Question: I was trying to check two things in this below image:

1.The navigation bar is being displayed on the page with correct dimensions.
2.The texts "Home", "About Us" etc. are being displayed on the navigation bar correctly and are web links ( means they are working fine and are not broken).
To check if all the links are working fine, I have coded this, but I'm not sure if this is correct-
'''
List<WebElement> linkElements = driver.findElements(By.tagName("a"));
String[] linkTexts = new String[linkElements.size()];
int i = 0;
// extract the link texts of each link element
for (WebElement e : linkElements) {
logger.info(linkTexts[i] = e.getText());
i++;
}
for (String l : linkTexts) {
driver.findElement(By.linkText(l)).click();
if (driver.getTitle().equals(title)) {
System.out.println(""" + l + """
+ " is not Working.");
} else {
System.out.println(""" + l + """
+ " is working.");
}
driver.navigate().back();
}
}
'''
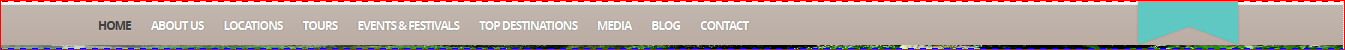
Answer: 1) You can use 'getCssValue' method get get the dimensions of the menu bar.
'''
Eg:
driver.findElements(By.xpath("//td[@class='panelGridInputCol']")).getCssValue("CSSAtribute");
'''
2)
(a) To check whether the "HOME" and "About us" are displayed correctly on the navigation bar, again you can use 'getCssValue' method.
(b)
'''
List<WebElement> allLinks = driver.findElements(By.tagName("a"));
for (WebElement w : allLinks)
{
w.click();
if (driver.findElement(By.xpath("Element on the page")).isDisplayed())
{
System.out.println("Link:"+w.getText()+"is working");
}
else
{
System.out.println("Link:"+w.getText()+"is not working");
}
driver.navigate().back();//To come back to the Home screen
}
'''